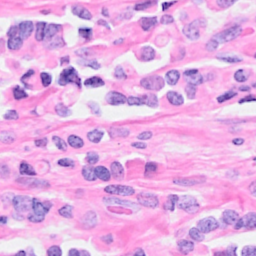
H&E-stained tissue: Breast